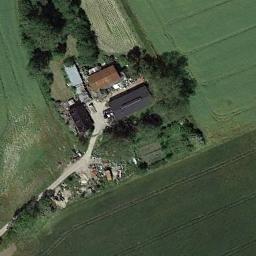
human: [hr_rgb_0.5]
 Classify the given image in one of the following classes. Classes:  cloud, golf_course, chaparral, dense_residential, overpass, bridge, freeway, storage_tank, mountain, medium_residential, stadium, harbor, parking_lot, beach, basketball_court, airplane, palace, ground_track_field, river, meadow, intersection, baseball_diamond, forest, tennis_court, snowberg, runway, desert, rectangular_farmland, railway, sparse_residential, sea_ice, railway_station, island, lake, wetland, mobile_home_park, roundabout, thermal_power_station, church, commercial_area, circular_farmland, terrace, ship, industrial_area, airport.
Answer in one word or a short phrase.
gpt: sparse_residential